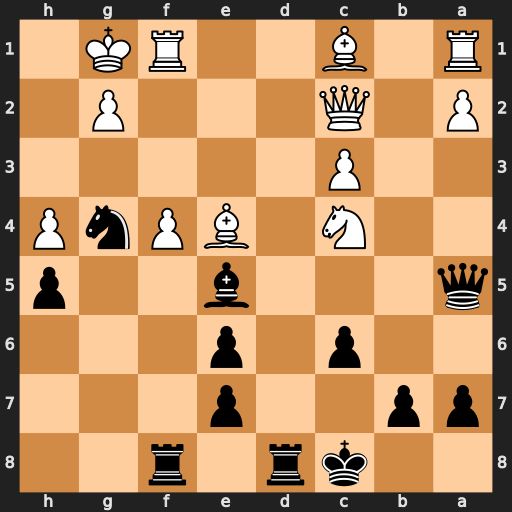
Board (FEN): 2kr1r2/pp2p3/2p1p3/q3b2p/2N1BPnP/2P5/P1Q3P1/R1B2RK1
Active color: b
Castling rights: -
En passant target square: -
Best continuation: Qc5+ Kh1 Qxc4